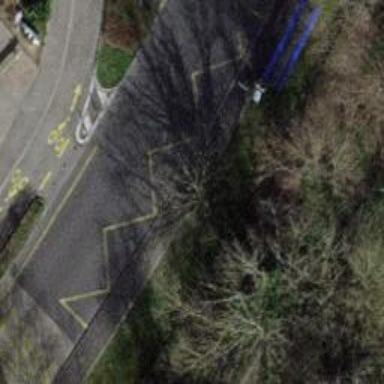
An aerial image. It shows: Public transport stop position.